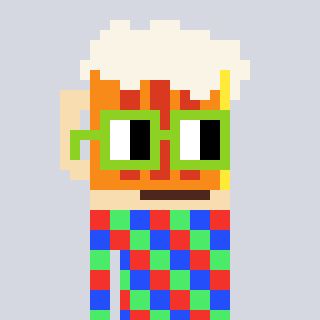
a pixel art character with square light green glasses, a beer-shaped head and a darkbrown-colored body on a cool background